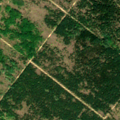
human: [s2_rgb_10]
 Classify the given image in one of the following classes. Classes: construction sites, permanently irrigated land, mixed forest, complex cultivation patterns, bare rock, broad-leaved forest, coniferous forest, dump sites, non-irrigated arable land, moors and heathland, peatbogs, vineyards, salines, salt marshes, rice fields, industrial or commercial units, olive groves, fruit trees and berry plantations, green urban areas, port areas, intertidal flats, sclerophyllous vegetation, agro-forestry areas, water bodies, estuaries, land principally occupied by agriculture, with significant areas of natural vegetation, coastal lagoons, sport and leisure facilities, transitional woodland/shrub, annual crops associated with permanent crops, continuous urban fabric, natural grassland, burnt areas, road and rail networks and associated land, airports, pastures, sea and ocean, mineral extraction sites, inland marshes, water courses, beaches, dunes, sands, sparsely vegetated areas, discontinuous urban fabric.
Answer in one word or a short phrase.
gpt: transitional woodland/shrub